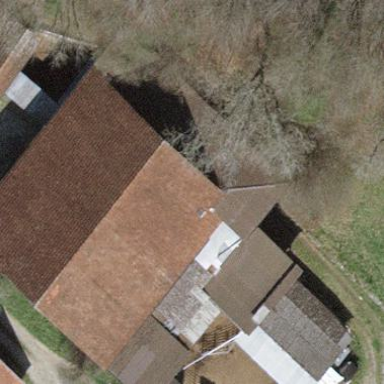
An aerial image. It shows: View of roof of building.